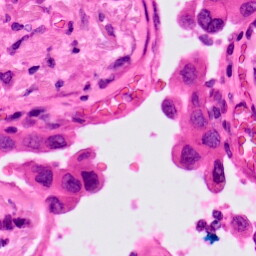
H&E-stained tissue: Lung